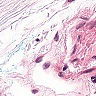
Metastatic tissue present: no